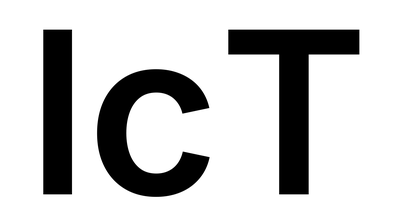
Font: Inter_SemiBold